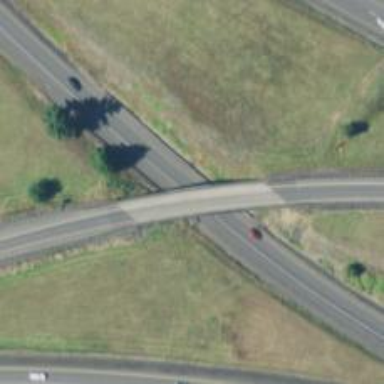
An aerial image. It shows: Bridge connecting trunk highways. It serves as connector for motorway traffic.